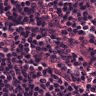
Metastatic tissue present: no